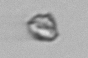
Label: detritus_transparent